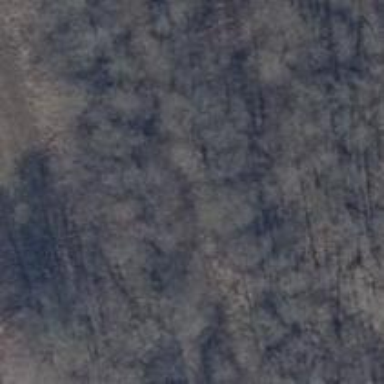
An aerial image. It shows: Row of trees in natural setting.